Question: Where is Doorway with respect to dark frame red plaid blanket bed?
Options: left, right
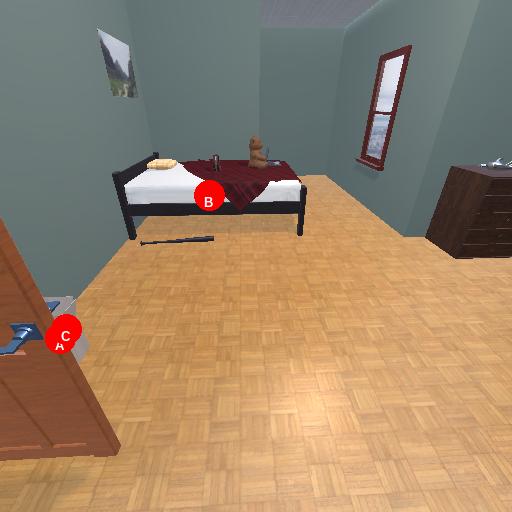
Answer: left